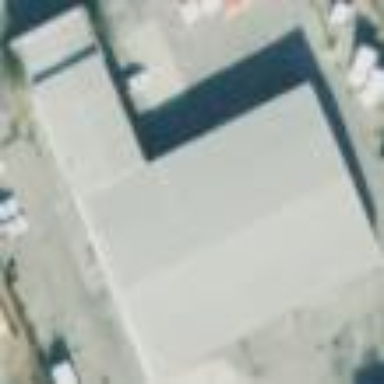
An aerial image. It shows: Commercial building.